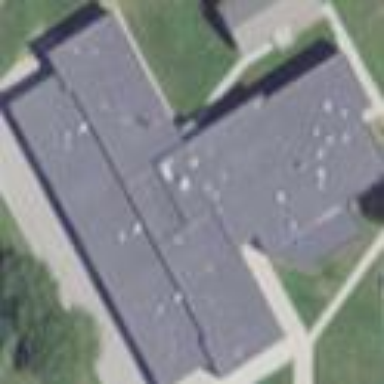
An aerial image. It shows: School building.